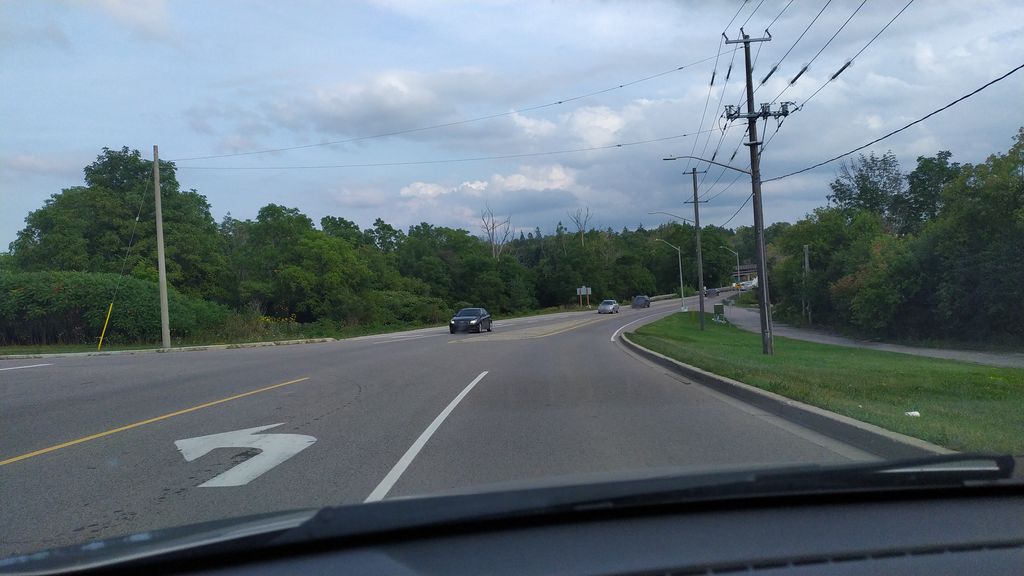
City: kitchener-waterloo